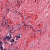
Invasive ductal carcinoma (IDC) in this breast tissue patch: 1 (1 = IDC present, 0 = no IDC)